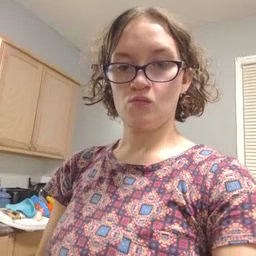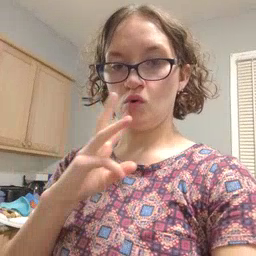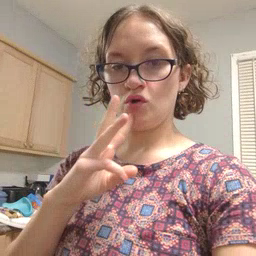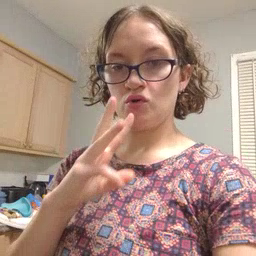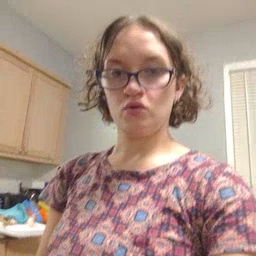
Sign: water